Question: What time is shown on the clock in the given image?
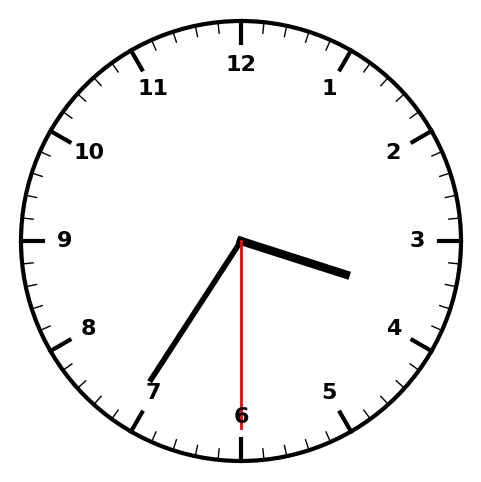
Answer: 03:35:30